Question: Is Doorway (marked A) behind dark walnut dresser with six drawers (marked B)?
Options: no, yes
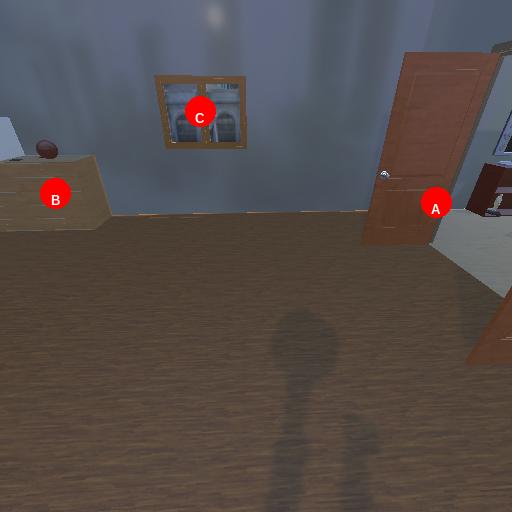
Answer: no